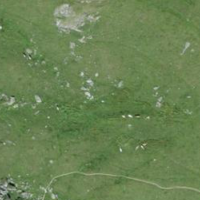
EUNIS habitat code: 26
Species observed at this site:
Lonicera caerulea
Juniperus communis